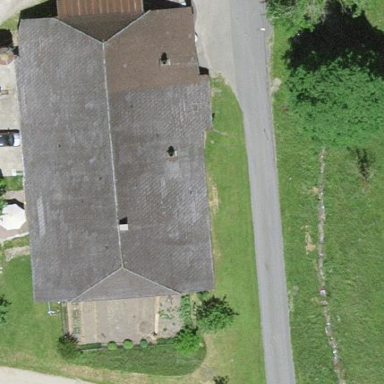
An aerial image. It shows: Farm building.